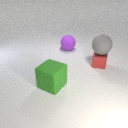
small red metal cube behind large green rubber cube